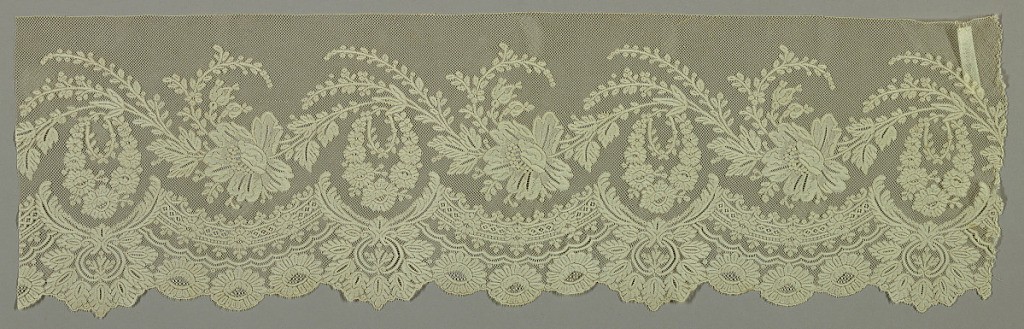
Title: Border
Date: mid-19th century
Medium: linen Technique: bobbin lace (late Valenciennes ground)
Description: Naturalistic vine with a wreath of floral scalloped edge.